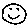
Label: smiley face